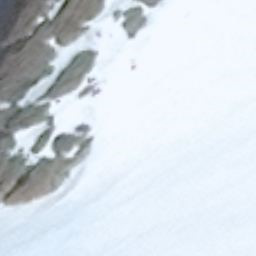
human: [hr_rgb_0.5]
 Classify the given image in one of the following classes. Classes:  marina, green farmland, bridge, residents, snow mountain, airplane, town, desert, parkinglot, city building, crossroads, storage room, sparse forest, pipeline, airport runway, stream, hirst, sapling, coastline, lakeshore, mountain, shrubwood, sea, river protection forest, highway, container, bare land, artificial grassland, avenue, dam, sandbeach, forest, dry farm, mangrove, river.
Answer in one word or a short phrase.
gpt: snow mountain